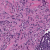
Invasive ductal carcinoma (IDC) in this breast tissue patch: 1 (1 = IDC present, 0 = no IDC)